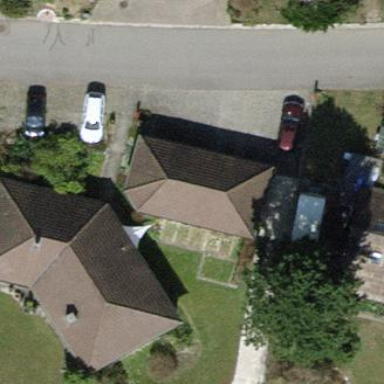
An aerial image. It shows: Garage building.